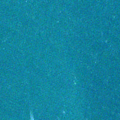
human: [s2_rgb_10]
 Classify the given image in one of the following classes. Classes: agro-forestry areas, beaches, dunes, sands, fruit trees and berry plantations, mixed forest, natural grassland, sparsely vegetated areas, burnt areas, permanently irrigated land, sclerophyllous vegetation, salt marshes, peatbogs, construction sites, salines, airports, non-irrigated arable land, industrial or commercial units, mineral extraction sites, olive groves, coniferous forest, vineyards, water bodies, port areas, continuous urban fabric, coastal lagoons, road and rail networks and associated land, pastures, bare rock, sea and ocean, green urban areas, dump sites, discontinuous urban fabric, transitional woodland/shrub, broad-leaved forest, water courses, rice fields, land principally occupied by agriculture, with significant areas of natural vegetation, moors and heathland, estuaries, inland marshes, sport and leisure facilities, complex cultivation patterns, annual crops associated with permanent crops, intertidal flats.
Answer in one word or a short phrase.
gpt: sea and ocean